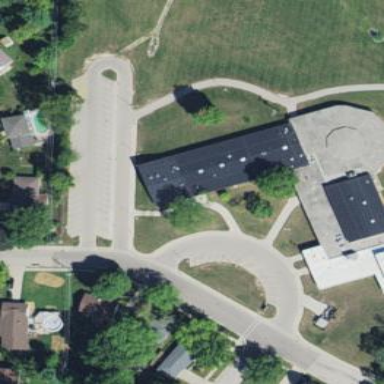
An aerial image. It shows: School building.